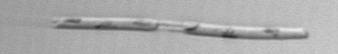
Label: Eucampia_morphytype1